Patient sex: M
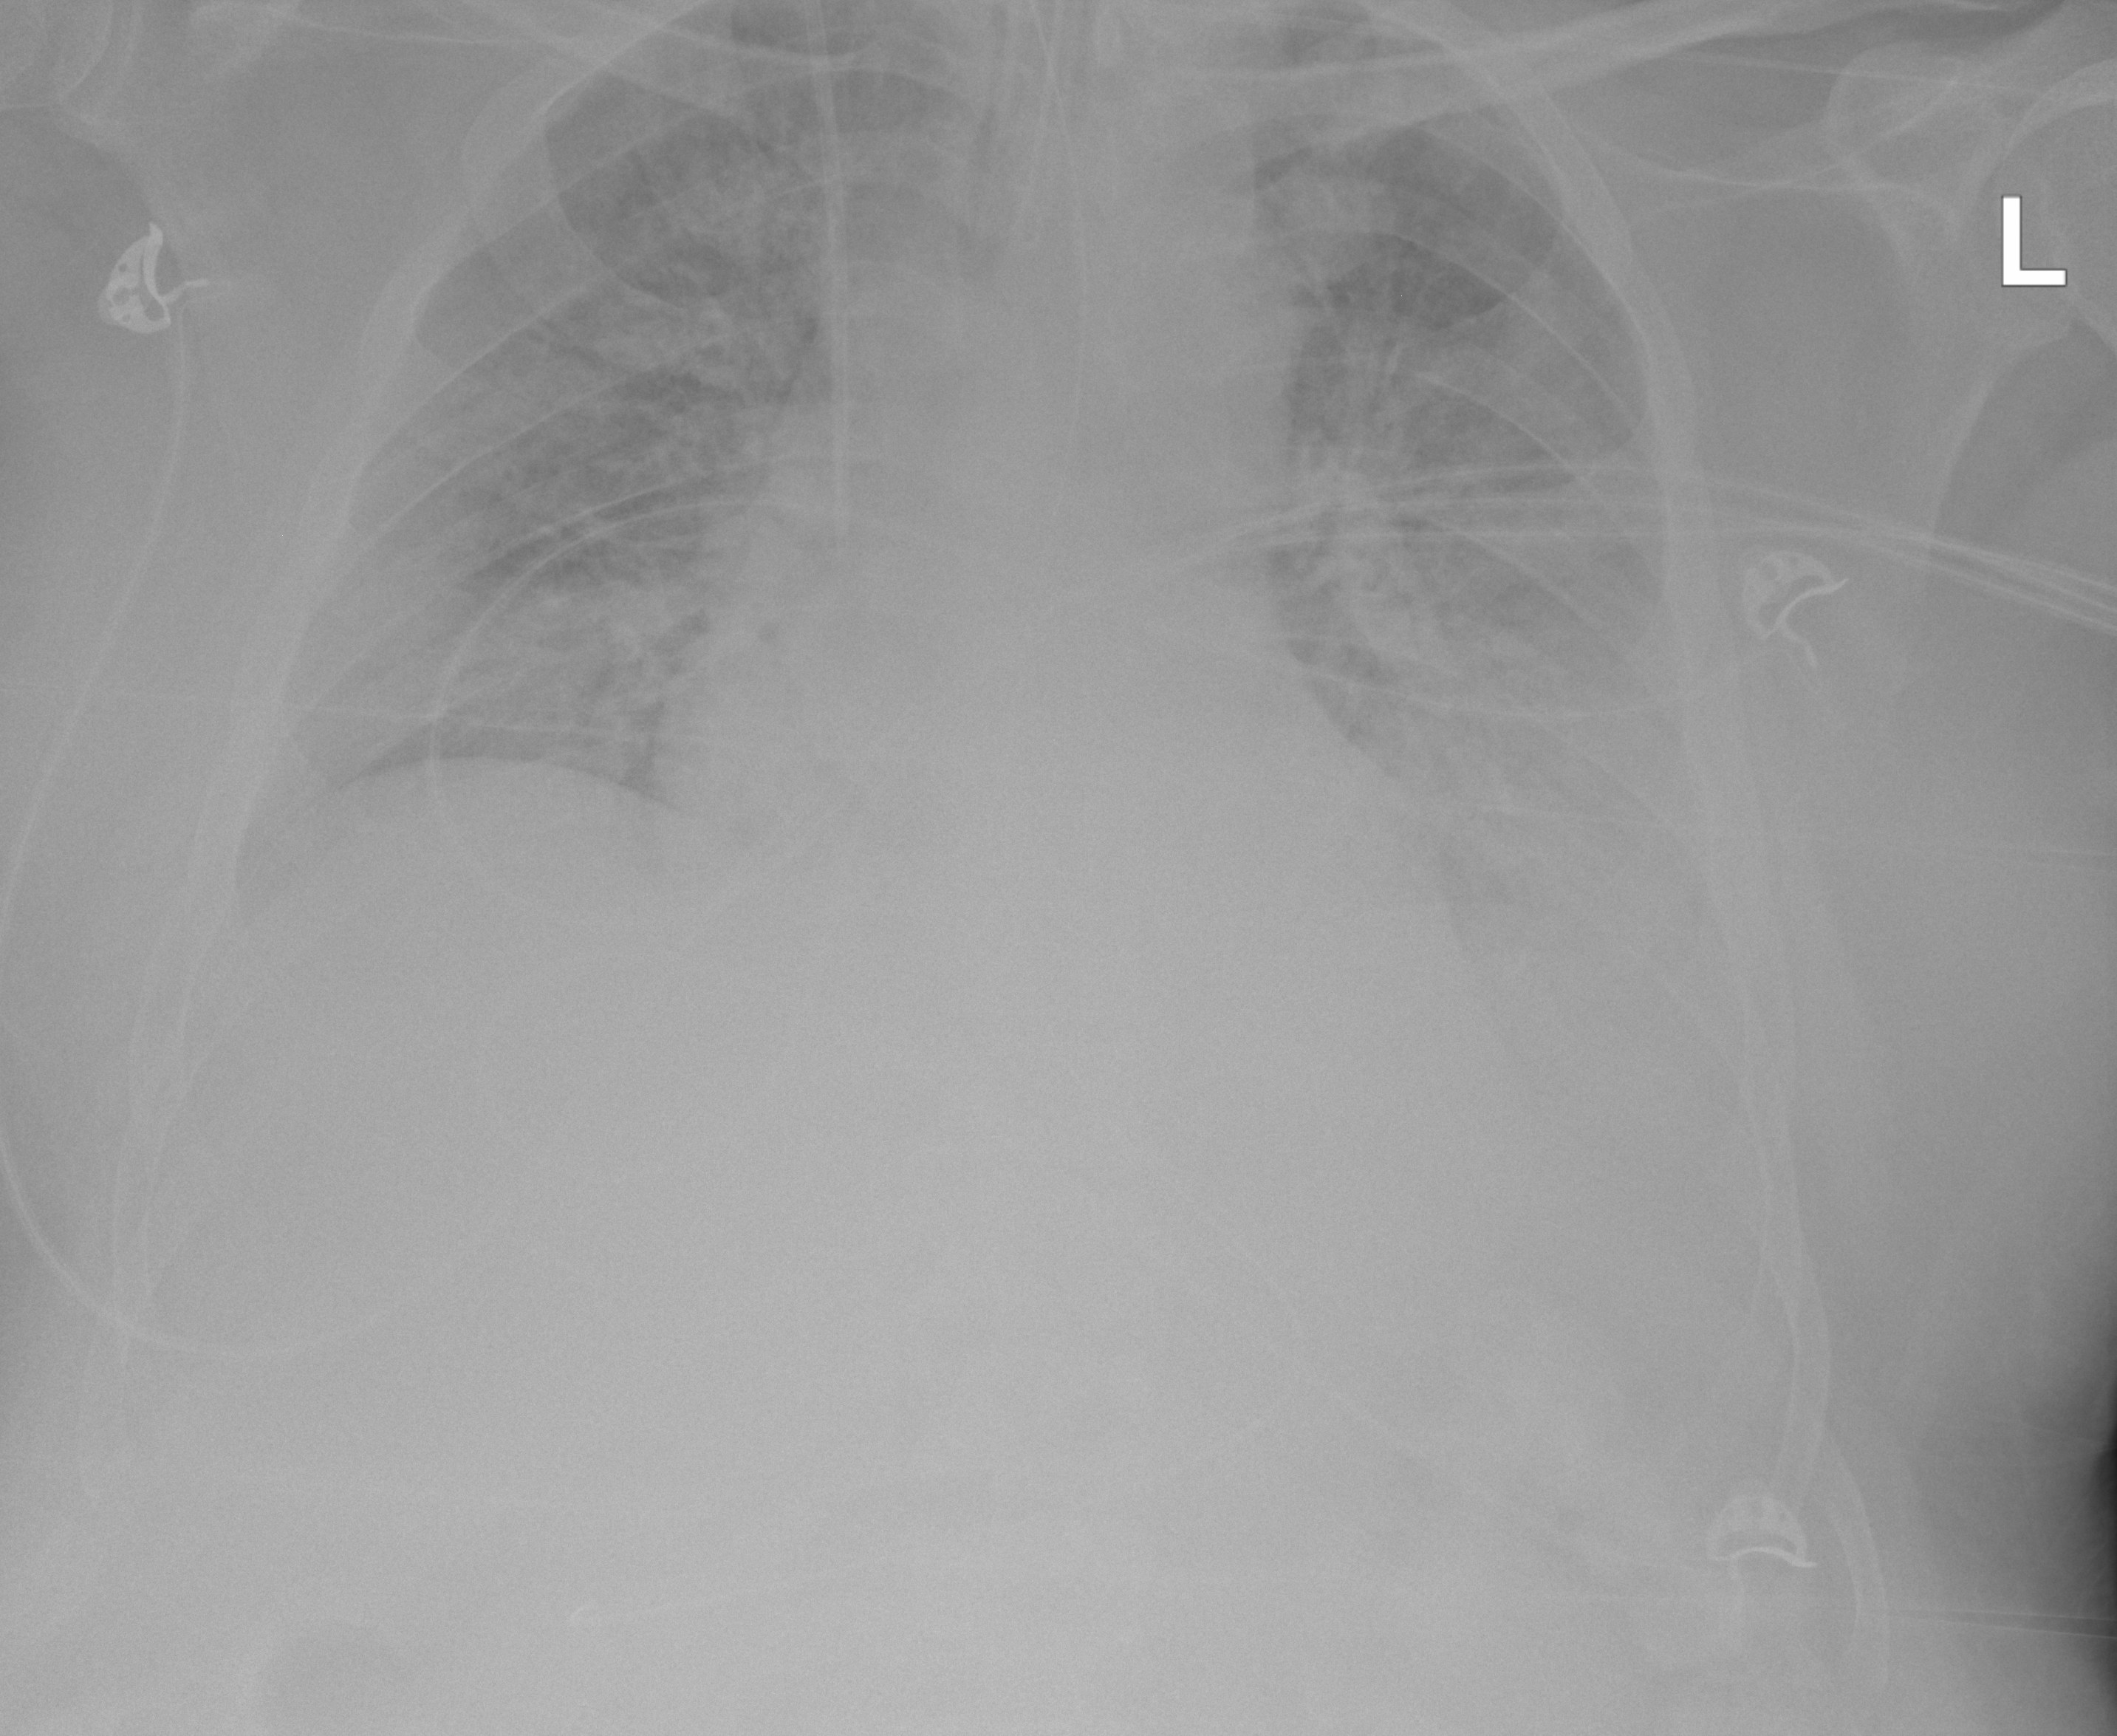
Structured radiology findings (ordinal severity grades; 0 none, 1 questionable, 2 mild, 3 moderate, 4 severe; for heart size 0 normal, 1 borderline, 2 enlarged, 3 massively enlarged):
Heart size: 1
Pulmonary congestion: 2
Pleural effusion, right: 0
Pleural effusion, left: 2
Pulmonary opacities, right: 2
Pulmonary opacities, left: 2
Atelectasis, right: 2
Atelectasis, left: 3